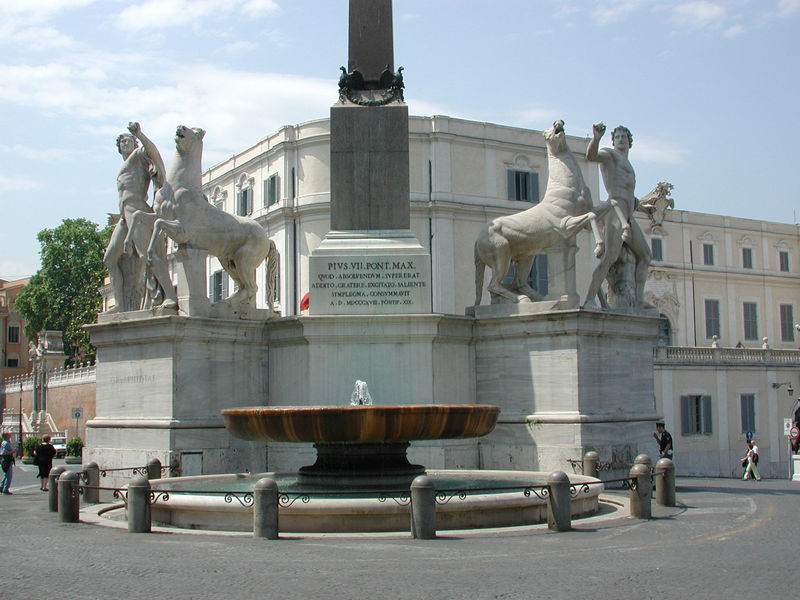
Titel: Piazza del Quirinale, Dioskurenstatuen aus den Konstantinsthermen und Obelisk vom Augustus-Mausoleum
Standort: Rom, Piazza del Quirinale (EU - I - Latium)
Schlagwörter: baum, mann, nackt, wasser, weiß, grün, menschen, braun, fenster, marmor, männer, säule, türkis, gebäude, tiere, zaun, schale, stein, brunnen, fensterläden, pferd, pferde, bassin, skulptur, springbrunnen, statue, schrift, italien, mauer, platz, papst, kraft, inschrift, stuck, granit, foto, eisen, denkmal, becken, polizist, kranz, rom, photo, krieger, obelisk, fontäne, lenker, pont, ägyptisch, latein, stele, touristen, mahnmal, pius, pferdelenker, pferke, pont max, pint, gedenksäule, nbrunnen